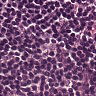
Metastatic tissue present: no